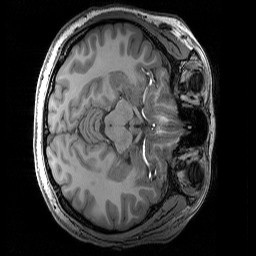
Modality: T1w
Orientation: axial
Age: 18
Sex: female
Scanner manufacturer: siemens
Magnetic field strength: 3 T
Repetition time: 2.3 s
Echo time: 0.00344 s